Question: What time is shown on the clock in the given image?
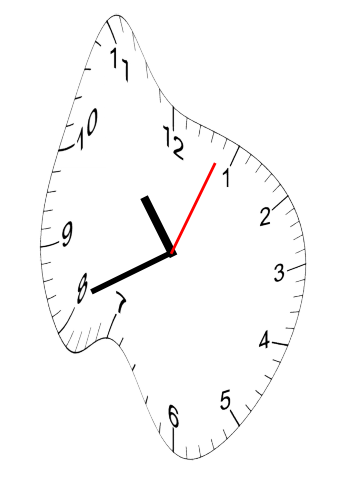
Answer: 10:41:04